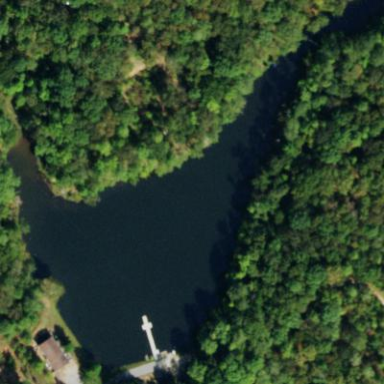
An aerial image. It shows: Lake with natural water.